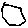
Label: hexagon